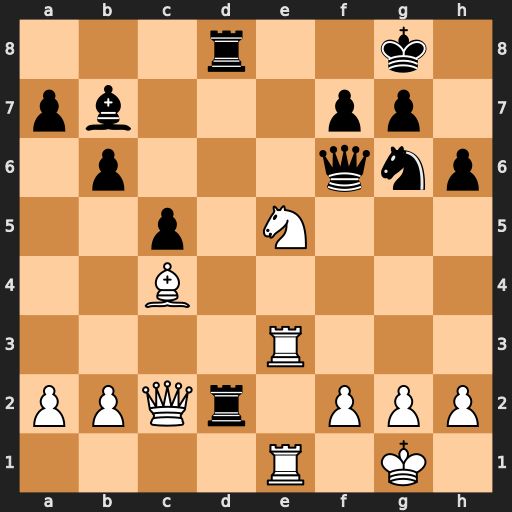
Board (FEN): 3r2k1/pb3pp1/1p3qnp/2p1N3/2B5/4R3/PPQr1PPP/4R1K1
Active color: w
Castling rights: -
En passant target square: -
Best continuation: Bxf7+ Qxf7 Nxf7 Rxc2 Nxd8